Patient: sex F, age 65
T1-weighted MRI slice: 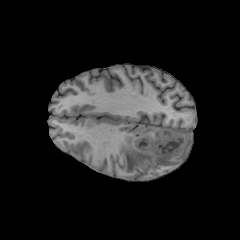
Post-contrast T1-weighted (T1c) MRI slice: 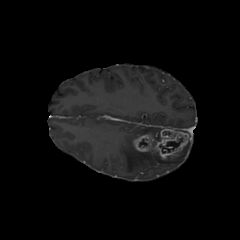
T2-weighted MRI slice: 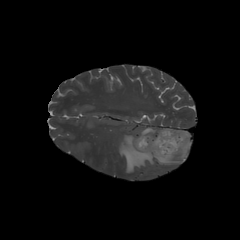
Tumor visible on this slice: yes
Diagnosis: Glioblastoma, IDH-wildtype
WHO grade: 4